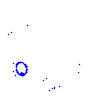
Particle: proton